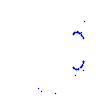
Particle: proton